Question: I'm planning to build website with functionality. Users will have profiles (like in a social network) and each of them should be able to open a new chat room with another user. I need to be able to save chat history and also I need to know which user is currently online.
Below is a diagram of structure which I made for this project:

I'm planning to have a server running to host my website. It will communicate with a DB server and a server running . For each user which is currently logged in I will create a socket and this I'll know who is online by the socket status (open/closed). For each chat room I will create another socket for sending and receiving messages. In order to save the history everything need to pass through the server.
Is this approach correct?
Are other technologies needed and what is the best way to create chat between two users and save the history onto a database?
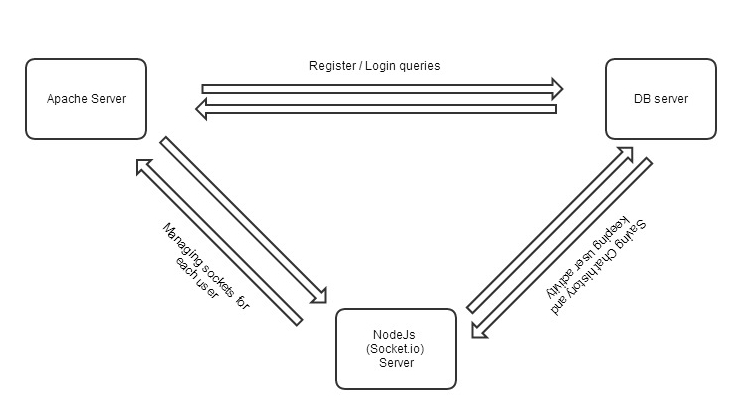
Answer: I believe your architecture is one of the best possible for such application.
I would like to state a few corrections, though.
You only need one socket with each client to monitor their online status and to transfer messages through it.
Something important you'll have to consider is security. You will certainly need an certificate and encrypted communication, especially for messages. Thus you will have to consider very carefully how you are going to transfer messages and probably use an asymmetric encryption on both your servers and clients. (Note that to make you client side MITM resistant, the JavaScript that which encrypts and signs messages will have to be transferred over a secure connection - HTTPS).
The <URL> which I guess will make things simpler.
Another thing you will have to consider is your database. While a relational model could serve well enough for such purpose it will most surely fail you if you have more traffic. I would recommend using <URL>.
A well designed NoSQL storage will certainly boost your application's performance. Using DynamoDB will also discard the poor configuration and maintenance factors.
Also if you are planning to get big at some point of time you will have to make each of your application components <URL>. Consider carefully all kinds of caching, storing data and etc. especially for the servers. You will have to make a backbone network to transfer messages between instances if for example two users are connected to different instances.
'''
Client A > Chat Server 1 > Chat Server 2 > Client B
'''
You can use protocols like <URL> to handle this backbone communication.
I would like to summarise that what you are planning is not that easy task. I know that there can be an easier implementation, but note that if you choose it, at some point of time not only you might have to rewrite everything, but also you might experience instability issues and that may turn down users.
Just one last piece of advice: Use the Latest and Greatest Technologies available out there and you might just do better than Facebook.
This sounds like a big system and an ambiguous project, so Good Luck and consider everything.